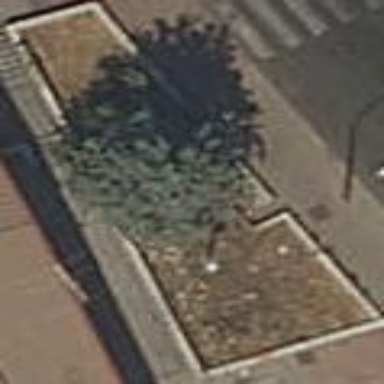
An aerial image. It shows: Grassy area surrounded by wall.